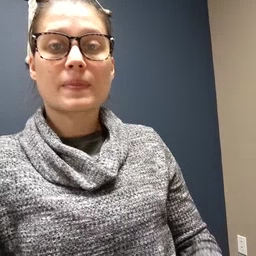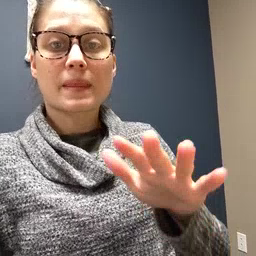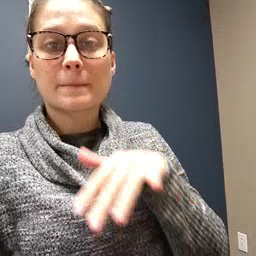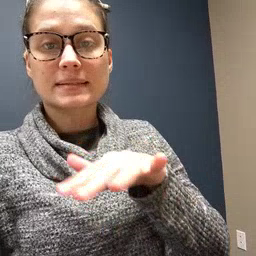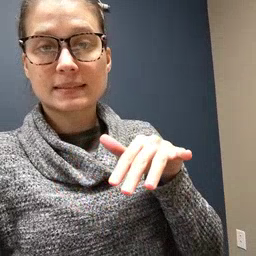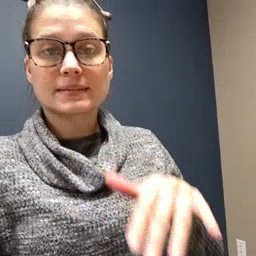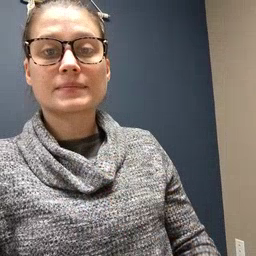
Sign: mitten